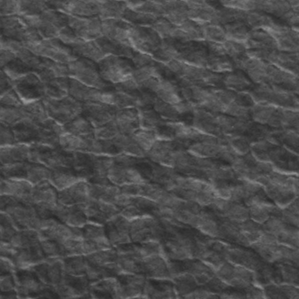
Label: frost